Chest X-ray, PA view. Patient: 47 years old, sex F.
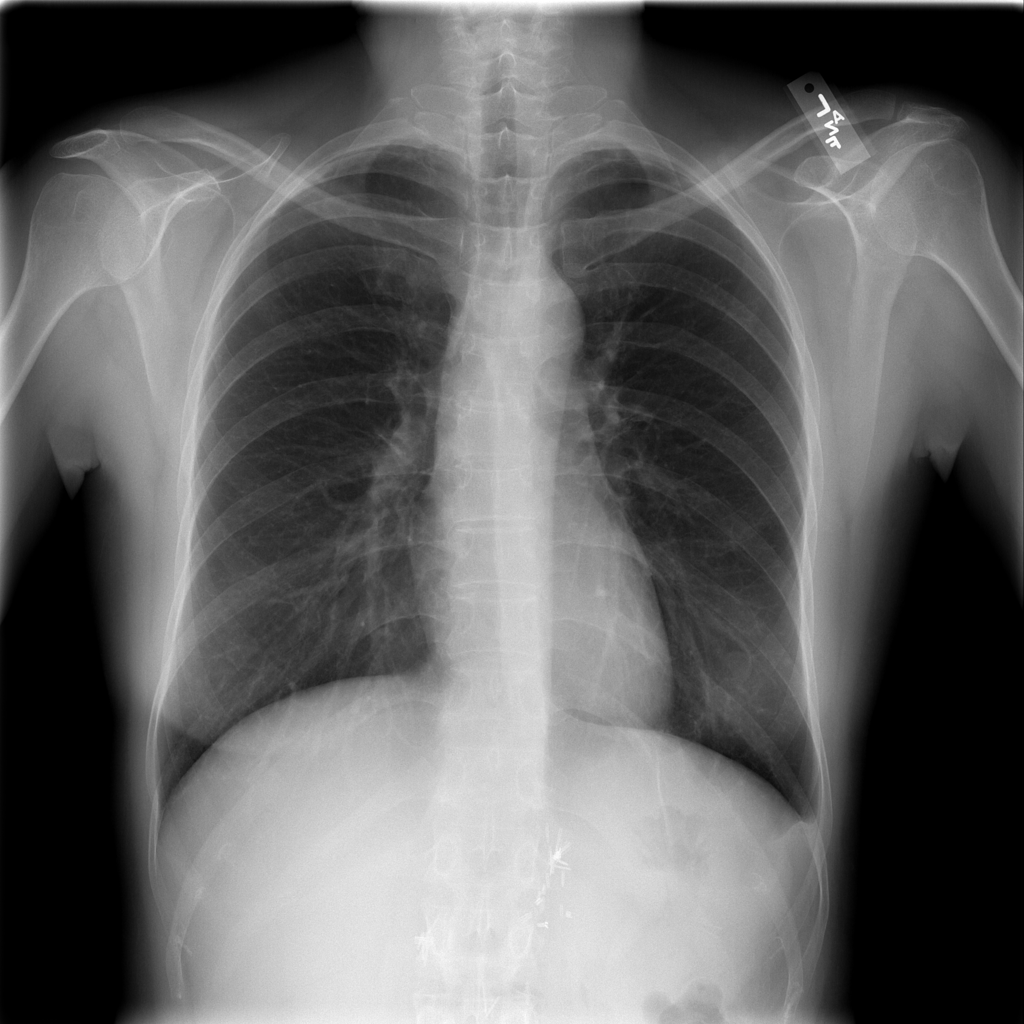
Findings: No Finding